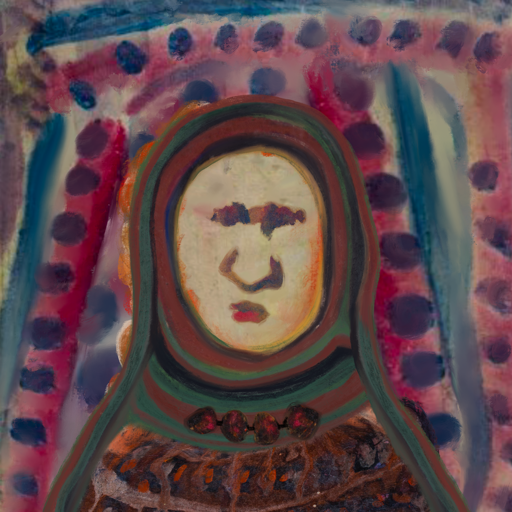
Background: HillGirl, Head And Neck Front: Hill_Girl, Face Front: In_The_Sun, Bust: Hypocrite, Hair Front: Rupkatha, Head Accessory: After_Raid_Scarf, Second Necklace: Blank, Necklace: Mosgoul, Baby: Blank